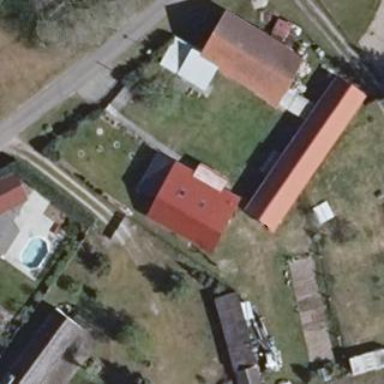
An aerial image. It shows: Residential building with flat dark grey roof.